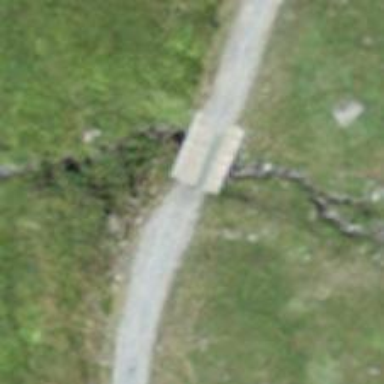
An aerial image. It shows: Gravel track with bridge. The track has grade5 tracktype.